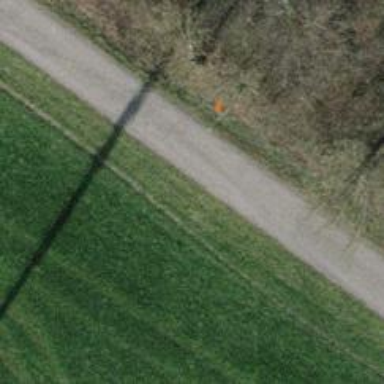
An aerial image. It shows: Pipeline marker.